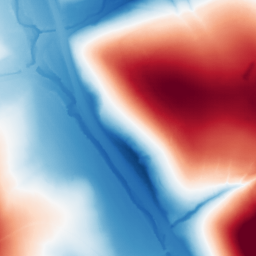
Category: classical
Decomposition family: gaussian
Decomposition parameters: sigma: 100
Upsampling method: sinc_hamming
Upsampling parameters: scale: 4
kernel_size: 16
Upsampling scale: 4